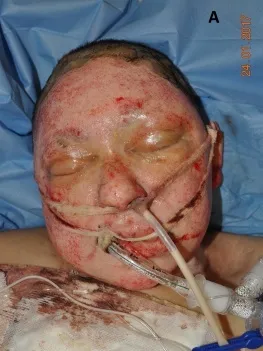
A: Post-debridement. A vital dermis was found at the wound bed of the whole facial area after debridement.
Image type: medical_photograph (other_medical_photograph)